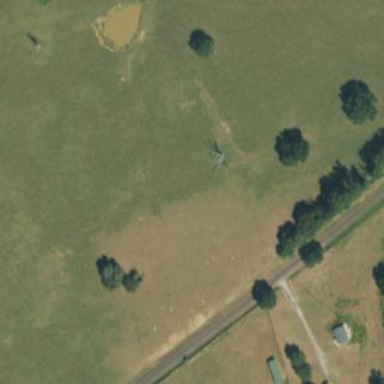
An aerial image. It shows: Pasture used as meadow.